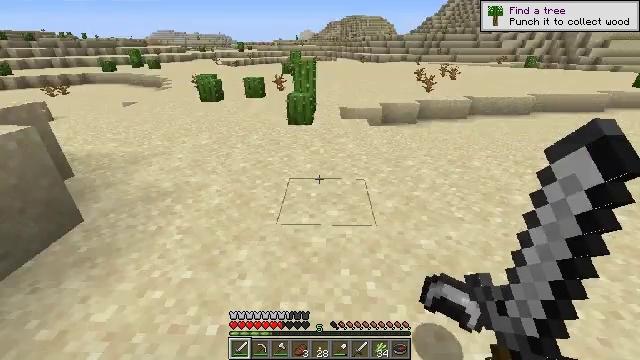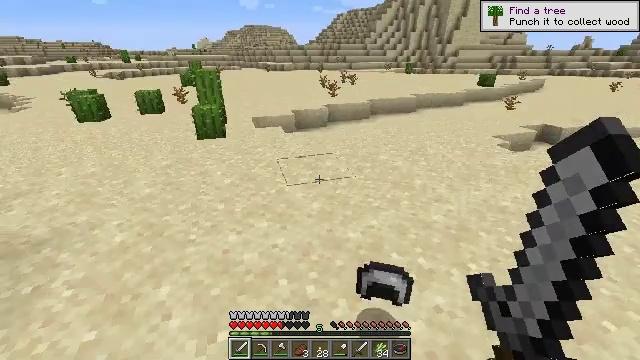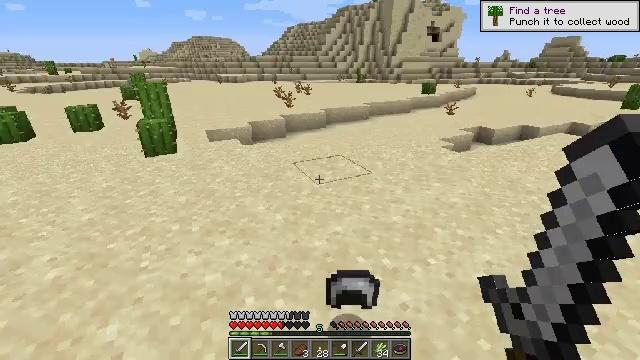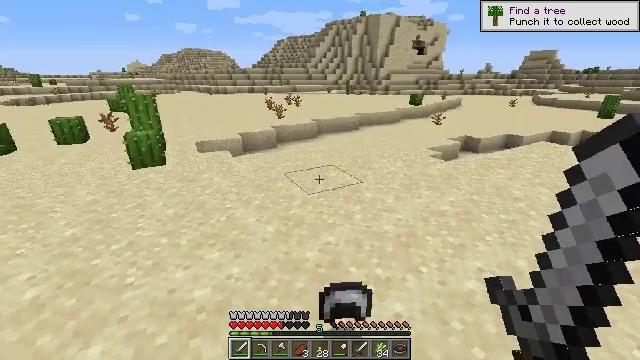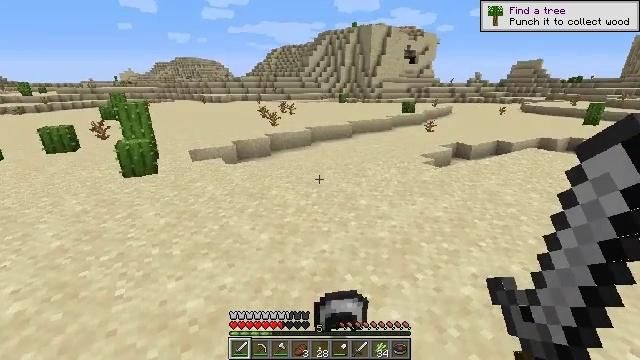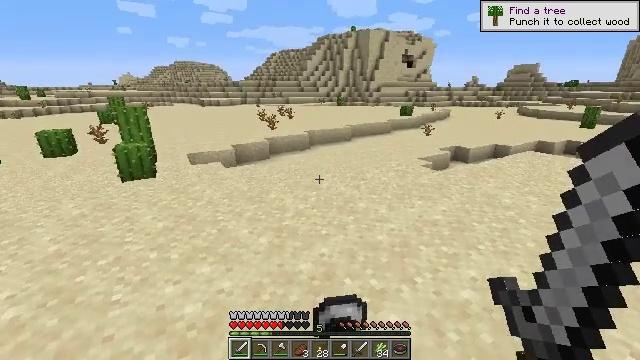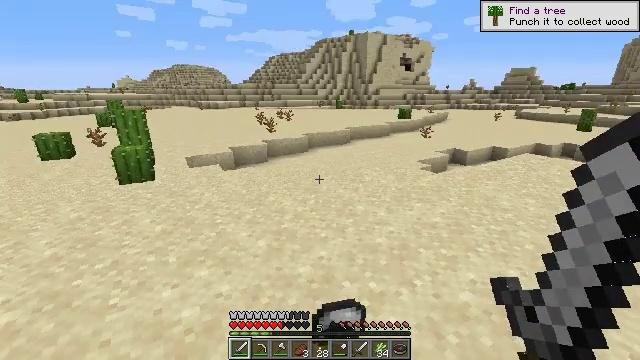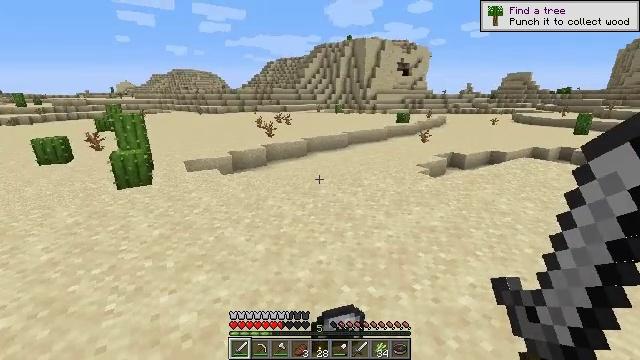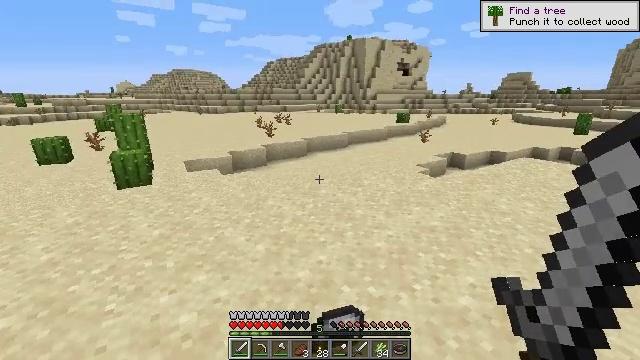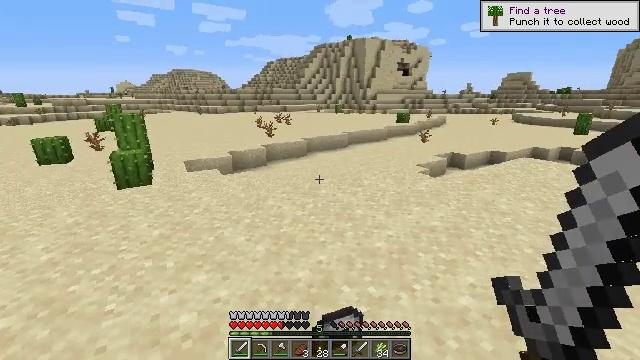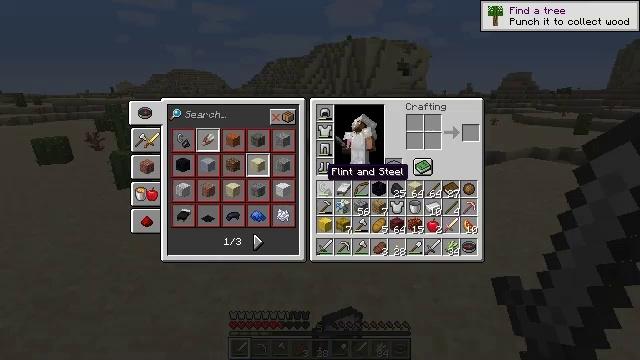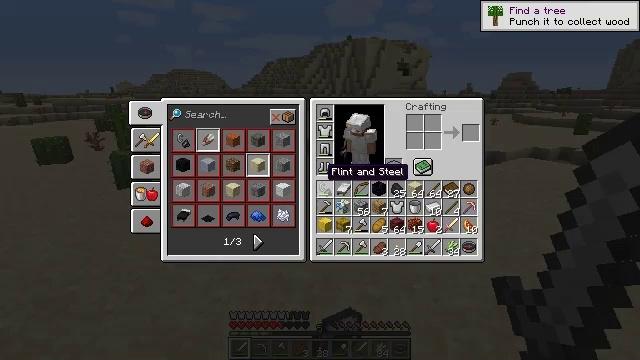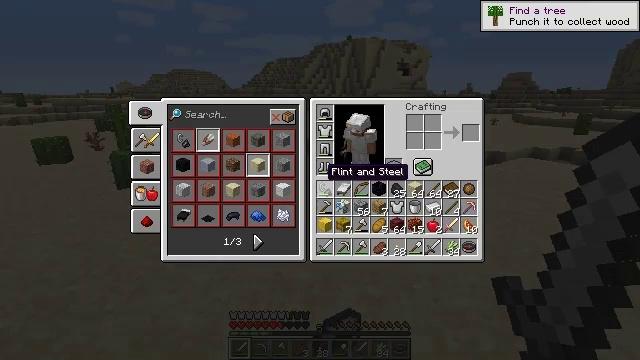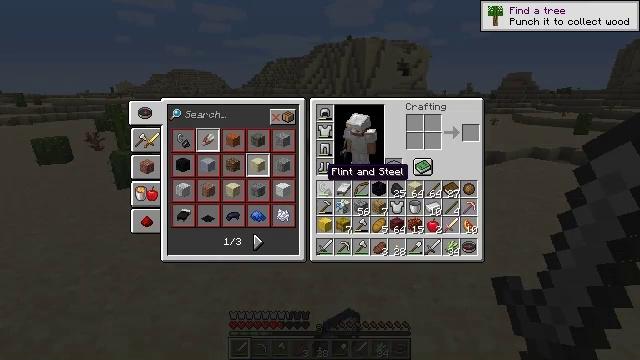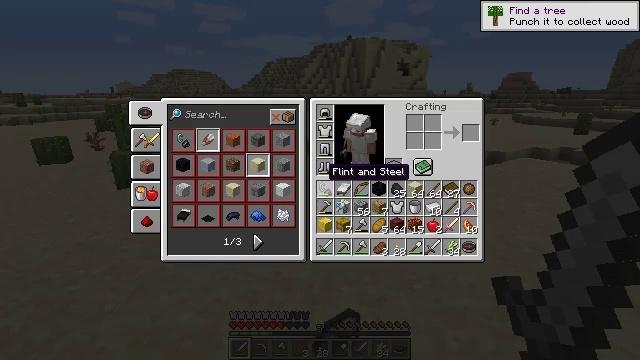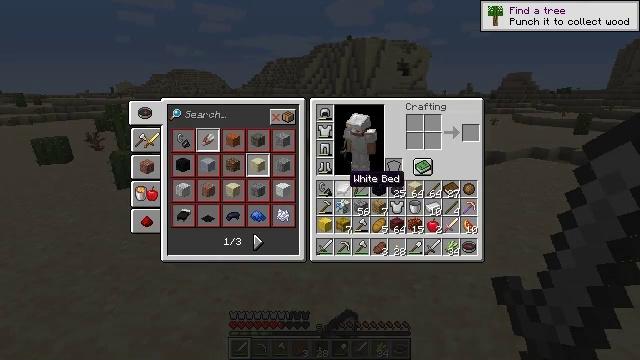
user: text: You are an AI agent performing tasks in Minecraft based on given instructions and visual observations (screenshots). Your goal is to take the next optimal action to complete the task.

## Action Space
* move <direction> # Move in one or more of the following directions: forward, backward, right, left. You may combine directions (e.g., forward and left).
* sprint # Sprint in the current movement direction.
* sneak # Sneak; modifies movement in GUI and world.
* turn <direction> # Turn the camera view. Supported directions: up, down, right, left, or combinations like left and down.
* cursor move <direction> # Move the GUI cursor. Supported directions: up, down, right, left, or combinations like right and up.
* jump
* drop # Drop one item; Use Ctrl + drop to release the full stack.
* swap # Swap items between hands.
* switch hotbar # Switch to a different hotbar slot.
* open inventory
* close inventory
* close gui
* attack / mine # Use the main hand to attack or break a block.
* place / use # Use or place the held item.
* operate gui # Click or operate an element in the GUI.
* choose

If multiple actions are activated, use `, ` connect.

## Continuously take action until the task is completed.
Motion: motion action
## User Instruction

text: Drop an iron helmet.
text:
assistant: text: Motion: turn right and up
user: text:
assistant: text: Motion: turn right and up
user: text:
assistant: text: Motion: turn right and up
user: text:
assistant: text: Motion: turn right and up
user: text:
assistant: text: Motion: no_op
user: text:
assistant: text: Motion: no_op
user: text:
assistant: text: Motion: no_op
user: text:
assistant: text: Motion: no_op
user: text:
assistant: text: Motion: no_op
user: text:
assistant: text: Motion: open inventory
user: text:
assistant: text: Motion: open inventory
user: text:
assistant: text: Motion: open inventory
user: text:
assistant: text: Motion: no_op
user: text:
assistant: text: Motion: no_op
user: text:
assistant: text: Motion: turn right and down
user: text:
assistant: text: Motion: turn right and down
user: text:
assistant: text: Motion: turn right
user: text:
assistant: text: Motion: no_op
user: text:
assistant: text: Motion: no_op
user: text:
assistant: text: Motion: no_op
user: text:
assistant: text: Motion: no_op
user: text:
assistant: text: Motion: no_op
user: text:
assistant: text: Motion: no_op
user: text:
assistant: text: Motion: no_op
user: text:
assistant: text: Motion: no_op
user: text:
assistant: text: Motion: turn right
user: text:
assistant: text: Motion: no_op
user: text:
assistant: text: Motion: no_op
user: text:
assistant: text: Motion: no_op
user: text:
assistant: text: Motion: no_op